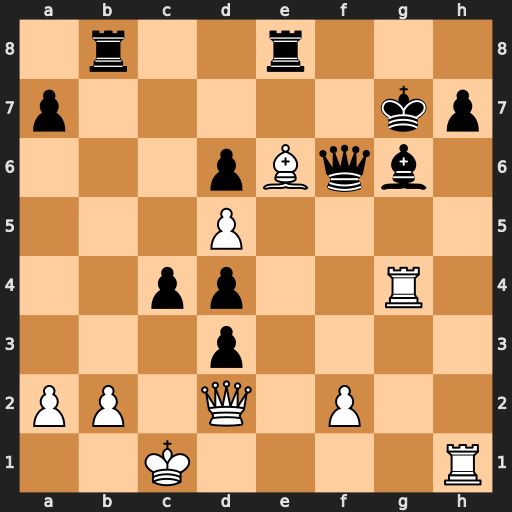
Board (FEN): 1r2r3/p5kp/3pBqb1/3P4/2pp2R1/3p4/PP1Q1P2/2K4R
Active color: w
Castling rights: -
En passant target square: -
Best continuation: Qh6+ Kh8 Rxg6 d2+ Kxd2 Qxf2+ Kd1 Qf3+ Kc1